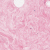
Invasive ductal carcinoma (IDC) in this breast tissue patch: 0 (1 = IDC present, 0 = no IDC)